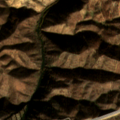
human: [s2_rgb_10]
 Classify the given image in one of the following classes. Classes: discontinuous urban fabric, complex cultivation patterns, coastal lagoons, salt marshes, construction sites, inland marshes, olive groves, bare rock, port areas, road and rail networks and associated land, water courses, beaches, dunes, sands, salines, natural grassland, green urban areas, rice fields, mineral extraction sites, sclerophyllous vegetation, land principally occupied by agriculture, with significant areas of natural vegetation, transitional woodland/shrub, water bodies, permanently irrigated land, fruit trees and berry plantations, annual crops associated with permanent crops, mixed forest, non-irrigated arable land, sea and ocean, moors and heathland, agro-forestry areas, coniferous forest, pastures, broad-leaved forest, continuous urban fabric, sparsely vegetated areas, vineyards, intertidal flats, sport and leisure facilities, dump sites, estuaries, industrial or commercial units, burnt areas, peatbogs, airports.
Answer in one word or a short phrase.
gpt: olive groves, mixed forest, transitional woodland/shrub